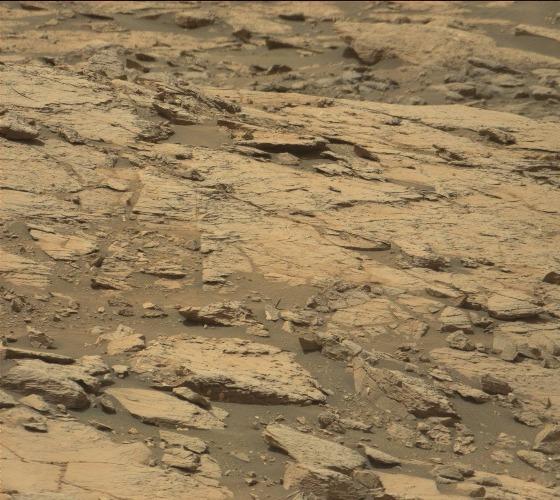
Terrain classes present: Bedrock, Gravel / Sand / Soil, Rock, Shadow